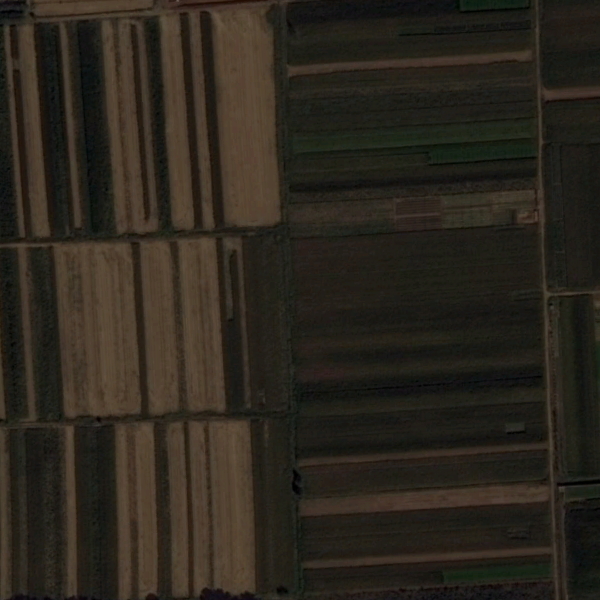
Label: Farmland